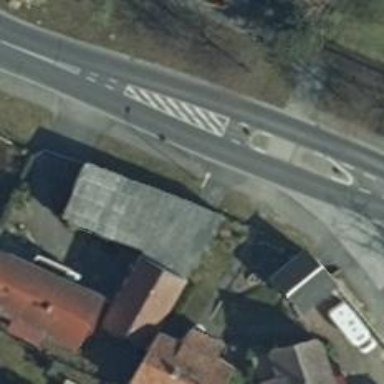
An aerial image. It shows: Traffic calming island.